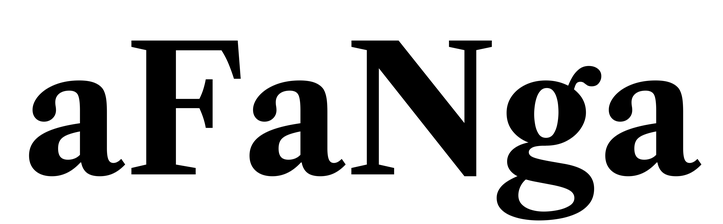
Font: LibreCaslonText_Bold